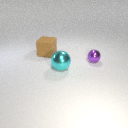
large brown rubber cube behind small purple metal sphere